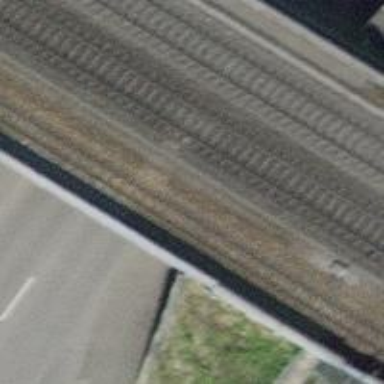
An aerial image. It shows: Bridge for light rail railway with electrified contact lines.